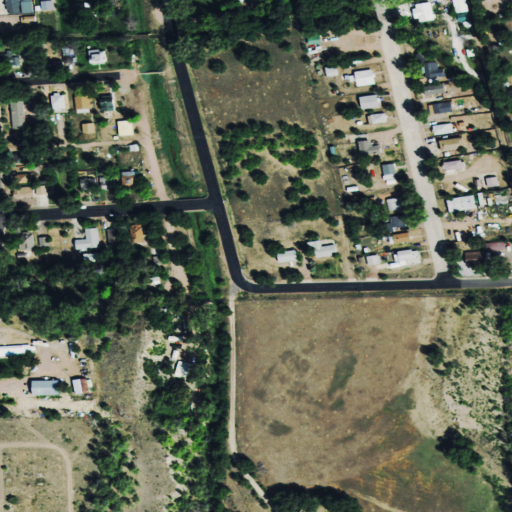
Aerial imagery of valley in Colorado named Forked Gulch containing low intensity development, shrub, open development, medium intensity development, and grassland